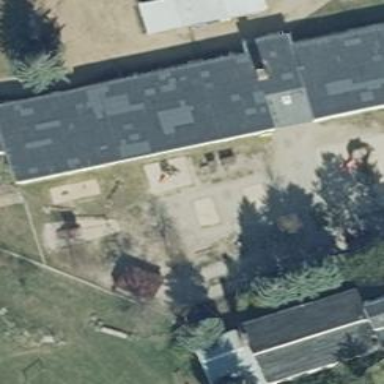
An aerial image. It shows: Kindergarten.